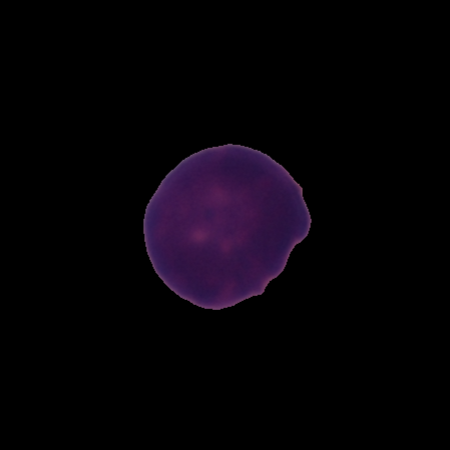
Label: healthy